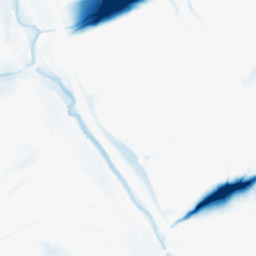
Category: morphological
Decomposition family: morphological_ellipse
Decomposition parameters: operation: closing
width: 50
height: 20
Upsampling method: cubic_mitchell
Upsampling parameters: scale: 4
Upsampling scale: 4